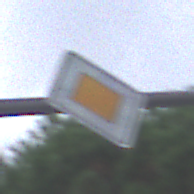
Verkehrszeichen: Vorfahrtsstrasse
Umgebung: Outdoor, Urban
Tageszeit: MorningAfternoon
Wetter: Overcast
Licht: Natural
Jahreszeit: NotSpecified
Kontrast: LowContrast